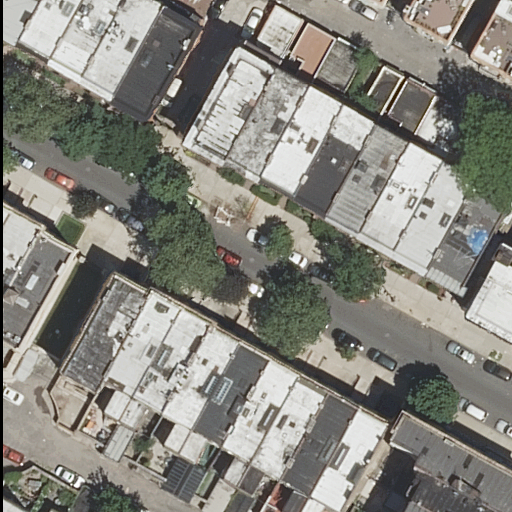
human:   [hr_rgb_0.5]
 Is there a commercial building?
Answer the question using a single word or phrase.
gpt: no

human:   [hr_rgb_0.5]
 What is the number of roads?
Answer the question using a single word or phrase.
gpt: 3

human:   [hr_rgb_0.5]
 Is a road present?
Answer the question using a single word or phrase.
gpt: yes

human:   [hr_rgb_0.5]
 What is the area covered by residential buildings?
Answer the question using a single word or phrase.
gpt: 5050m2

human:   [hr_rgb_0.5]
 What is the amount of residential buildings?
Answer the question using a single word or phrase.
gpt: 47

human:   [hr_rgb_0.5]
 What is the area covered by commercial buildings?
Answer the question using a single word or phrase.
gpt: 0m2

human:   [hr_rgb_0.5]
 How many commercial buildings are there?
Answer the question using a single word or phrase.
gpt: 0

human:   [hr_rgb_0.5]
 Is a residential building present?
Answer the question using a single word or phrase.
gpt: yes

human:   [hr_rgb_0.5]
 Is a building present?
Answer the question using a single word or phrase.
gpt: yes

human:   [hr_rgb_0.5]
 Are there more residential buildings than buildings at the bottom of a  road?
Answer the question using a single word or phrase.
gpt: yes

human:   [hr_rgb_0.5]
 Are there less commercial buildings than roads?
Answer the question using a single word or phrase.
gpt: yes

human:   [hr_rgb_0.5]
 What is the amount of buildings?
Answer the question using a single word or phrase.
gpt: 47

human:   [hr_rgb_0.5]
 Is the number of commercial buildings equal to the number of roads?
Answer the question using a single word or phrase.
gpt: no

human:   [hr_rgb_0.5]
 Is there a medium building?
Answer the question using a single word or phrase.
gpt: yes

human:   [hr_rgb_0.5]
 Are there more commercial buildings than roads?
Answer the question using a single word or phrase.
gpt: no

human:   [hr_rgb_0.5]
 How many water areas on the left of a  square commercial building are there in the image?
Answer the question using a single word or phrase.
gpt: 0

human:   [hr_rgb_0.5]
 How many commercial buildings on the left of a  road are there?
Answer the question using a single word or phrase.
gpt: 0

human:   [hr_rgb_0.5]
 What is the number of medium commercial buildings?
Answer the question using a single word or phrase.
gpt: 0

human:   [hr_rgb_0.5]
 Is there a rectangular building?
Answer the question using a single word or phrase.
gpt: yes

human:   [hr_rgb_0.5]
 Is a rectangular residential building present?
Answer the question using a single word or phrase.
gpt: yes

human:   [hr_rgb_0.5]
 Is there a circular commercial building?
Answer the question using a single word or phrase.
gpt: no

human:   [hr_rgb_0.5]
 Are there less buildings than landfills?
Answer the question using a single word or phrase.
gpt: no

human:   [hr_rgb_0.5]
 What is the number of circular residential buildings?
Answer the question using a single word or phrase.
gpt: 0

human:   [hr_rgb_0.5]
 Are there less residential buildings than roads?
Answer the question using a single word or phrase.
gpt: no

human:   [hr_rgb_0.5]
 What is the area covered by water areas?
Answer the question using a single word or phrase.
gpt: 0m2

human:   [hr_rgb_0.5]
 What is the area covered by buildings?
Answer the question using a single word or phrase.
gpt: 5050m2

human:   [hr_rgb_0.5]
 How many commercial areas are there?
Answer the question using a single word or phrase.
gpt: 0

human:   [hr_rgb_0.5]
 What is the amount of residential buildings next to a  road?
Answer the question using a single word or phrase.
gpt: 47

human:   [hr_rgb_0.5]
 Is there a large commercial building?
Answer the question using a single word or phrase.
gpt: no

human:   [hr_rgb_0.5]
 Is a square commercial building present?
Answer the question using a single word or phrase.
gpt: no

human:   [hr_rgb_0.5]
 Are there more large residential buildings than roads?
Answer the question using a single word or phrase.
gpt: no

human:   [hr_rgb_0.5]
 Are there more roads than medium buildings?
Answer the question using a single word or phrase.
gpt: no

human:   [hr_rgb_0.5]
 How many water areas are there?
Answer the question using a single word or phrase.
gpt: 0

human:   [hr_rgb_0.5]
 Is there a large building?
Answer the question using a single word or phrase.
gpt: yes

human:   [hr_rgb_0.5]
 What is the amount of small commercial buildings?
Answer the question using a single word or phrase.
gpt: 0

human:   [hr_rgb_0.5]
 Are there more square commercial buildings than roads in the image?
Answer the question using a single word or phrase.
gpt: no

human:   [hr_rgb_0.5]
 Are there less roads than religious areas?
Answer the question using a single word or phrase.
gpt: no

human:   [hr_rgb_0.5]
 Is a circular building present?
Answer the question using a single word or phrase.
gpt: no

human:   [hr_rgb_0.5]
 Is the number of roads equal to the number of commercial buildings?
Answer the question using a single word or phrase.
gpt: no

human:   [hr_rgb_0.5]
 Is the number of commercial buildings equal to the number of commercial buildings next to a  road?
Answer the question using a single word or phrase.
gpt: yes

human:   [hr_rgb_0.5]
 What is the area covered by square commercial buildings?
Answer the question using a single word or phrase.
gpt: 0m2

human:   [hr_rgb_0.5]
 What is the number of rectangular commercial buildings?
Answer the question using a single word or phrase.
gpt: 0

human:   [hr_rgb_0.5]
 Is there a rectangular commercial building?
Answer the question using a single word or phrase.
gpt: no

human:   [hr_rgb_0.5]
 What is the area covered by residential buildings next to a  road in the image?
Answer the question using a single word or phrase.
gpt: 5050m2

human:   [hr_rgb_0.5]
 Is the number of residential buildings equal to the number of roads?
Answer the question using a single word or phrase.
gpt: no

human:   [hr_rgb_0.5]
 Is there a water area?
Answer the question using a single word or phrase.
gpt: no

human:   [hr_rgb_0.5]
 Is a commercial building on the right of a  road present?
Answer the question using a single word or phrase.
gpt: no

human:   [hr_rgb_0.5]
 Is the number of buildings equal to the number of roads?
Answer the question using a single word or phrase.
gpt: no

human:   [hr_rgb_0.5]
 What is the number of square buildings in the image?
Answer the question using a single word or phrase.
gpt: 0

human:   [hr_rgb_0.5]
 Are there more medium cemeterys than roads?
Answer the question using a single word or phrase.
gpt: no

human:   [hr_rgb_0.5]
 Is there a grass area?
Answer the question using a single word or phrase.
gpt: no

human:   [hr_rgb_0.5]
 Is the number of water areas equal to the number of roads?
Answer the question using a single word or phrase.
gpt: no

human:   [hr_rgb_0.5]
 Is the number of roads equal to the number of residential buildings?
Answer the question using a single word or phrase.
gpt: no

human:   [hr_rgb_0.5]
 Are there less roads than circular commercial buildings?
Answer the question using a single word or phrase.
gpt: no

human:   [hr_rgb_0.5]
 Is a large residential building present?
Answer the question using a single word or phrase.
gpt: yes

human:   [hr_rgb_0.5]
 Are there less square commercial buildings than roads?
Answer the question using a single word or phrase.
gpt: yes

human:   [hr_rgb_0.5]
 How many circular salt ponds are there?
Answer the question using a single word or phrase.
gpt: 0

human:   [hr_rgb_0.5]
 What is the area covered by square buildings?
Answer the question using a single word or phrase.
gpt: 0m2

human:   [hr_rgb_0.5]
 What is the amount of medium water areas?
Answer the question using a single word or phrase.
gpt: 0

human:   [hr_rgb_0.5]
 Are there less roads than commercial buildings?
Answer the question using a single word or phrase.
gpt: no

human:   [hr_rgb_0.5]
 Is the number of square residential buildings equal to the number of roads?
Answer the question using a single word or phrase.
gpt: no

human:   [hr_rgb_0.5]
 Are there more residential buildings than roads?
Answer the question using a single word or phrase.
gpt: yes

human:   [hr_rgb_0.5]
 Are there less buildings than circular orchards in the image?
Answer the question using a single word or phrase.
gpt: no

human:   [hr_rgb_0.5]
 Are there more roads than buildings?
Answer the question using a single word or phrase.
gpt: no